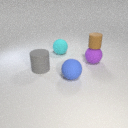
large blue rubber sphere to the left of large purple rubber sphere